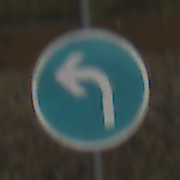
Verkehrszeichen: VorgeschriebeneFahrtrichtungLinks
Umgebung: Outdoor, RoadRail
Tageszeit: SunriseSunset
Wetter: Clear
Licht: Natural
Jahreszeit: NotSpecified
Kontrast: HighContrast